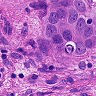
Metastatic tissue present: yes